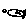
Label: fish